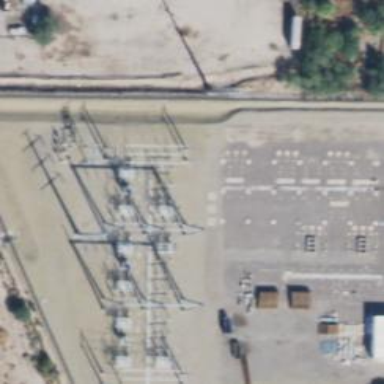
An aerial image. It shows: Switch used for power control.